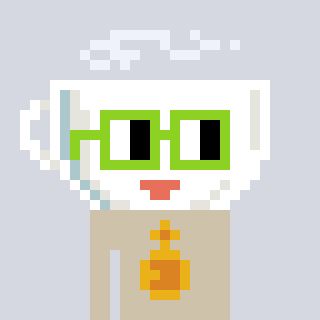
a pixel art character with square light green glasses, a mug-shaped head and a bege-colored body on a cool background